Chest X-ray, PA view. Patient: 45 years old, sex M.
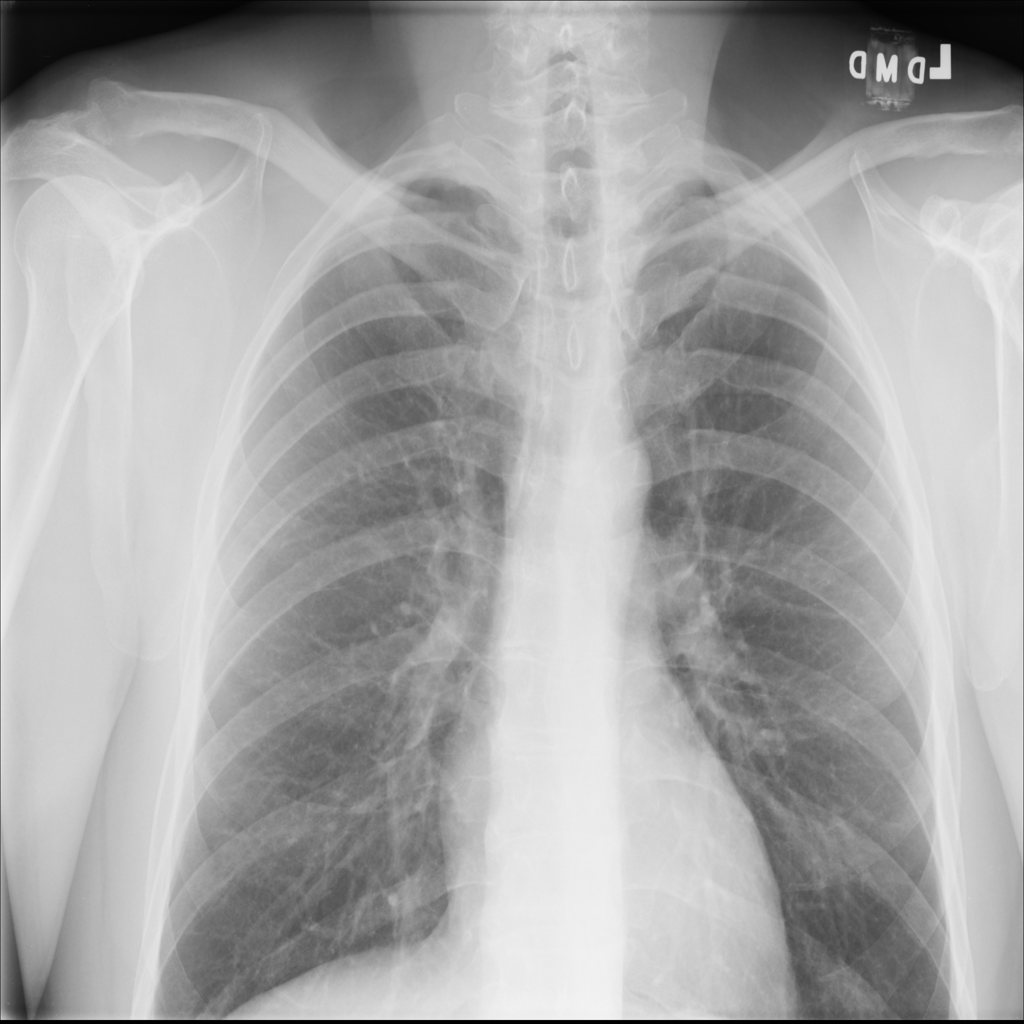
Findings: No Finding